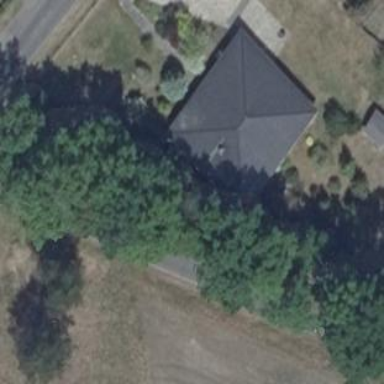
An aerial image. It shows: Detached building with hipped roof.